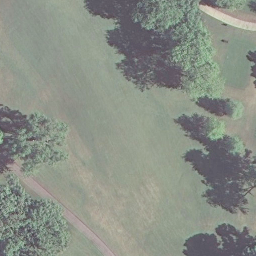
Label: golf course